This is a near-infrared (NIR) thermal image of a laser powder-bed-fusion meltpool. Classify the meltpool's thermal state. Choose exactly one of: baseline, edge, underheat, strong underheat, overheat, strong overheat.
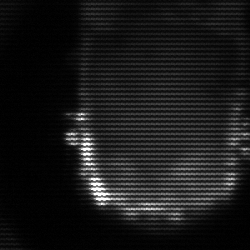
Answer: baseline